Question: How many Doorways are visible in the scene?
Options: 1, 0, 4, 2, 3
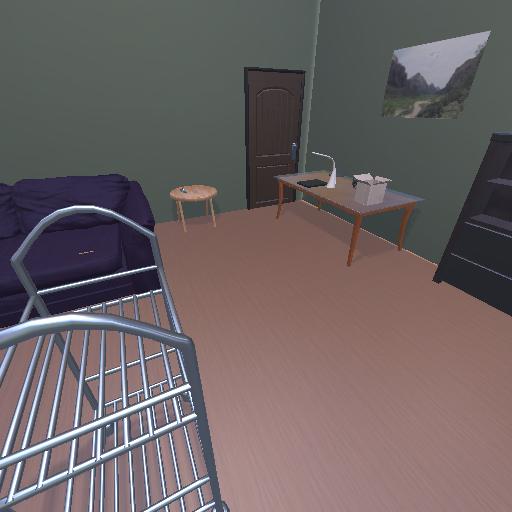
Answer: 1